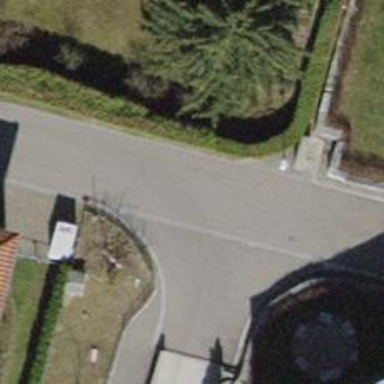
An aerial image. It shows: Residential road with asphalt surface and no sidewalks.